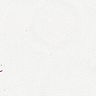
Metastatic tissue present: no